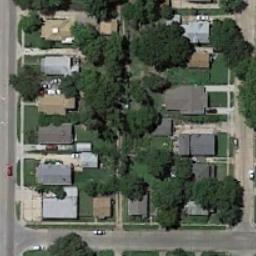
Label: residential